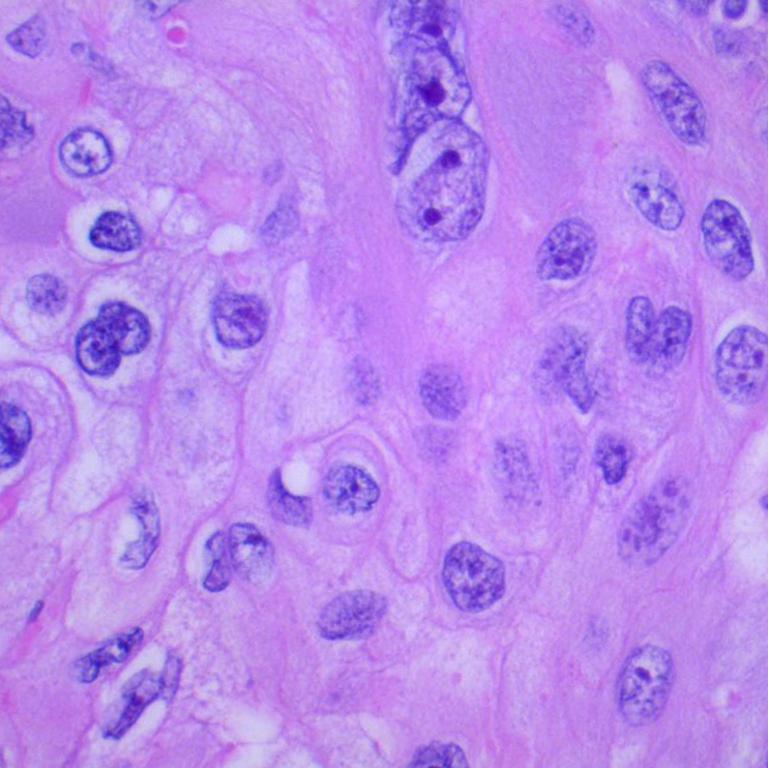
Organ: lung
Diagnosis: squamous carcinomas